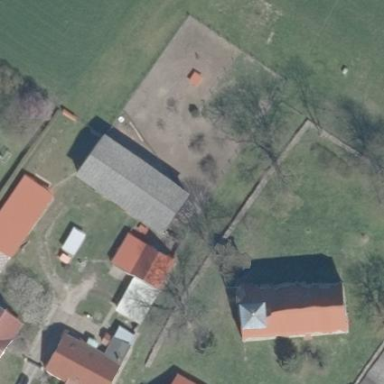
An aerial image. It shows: Building with gabled grey roof.